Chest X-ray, PA view. Patient: 17 years old, sex F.
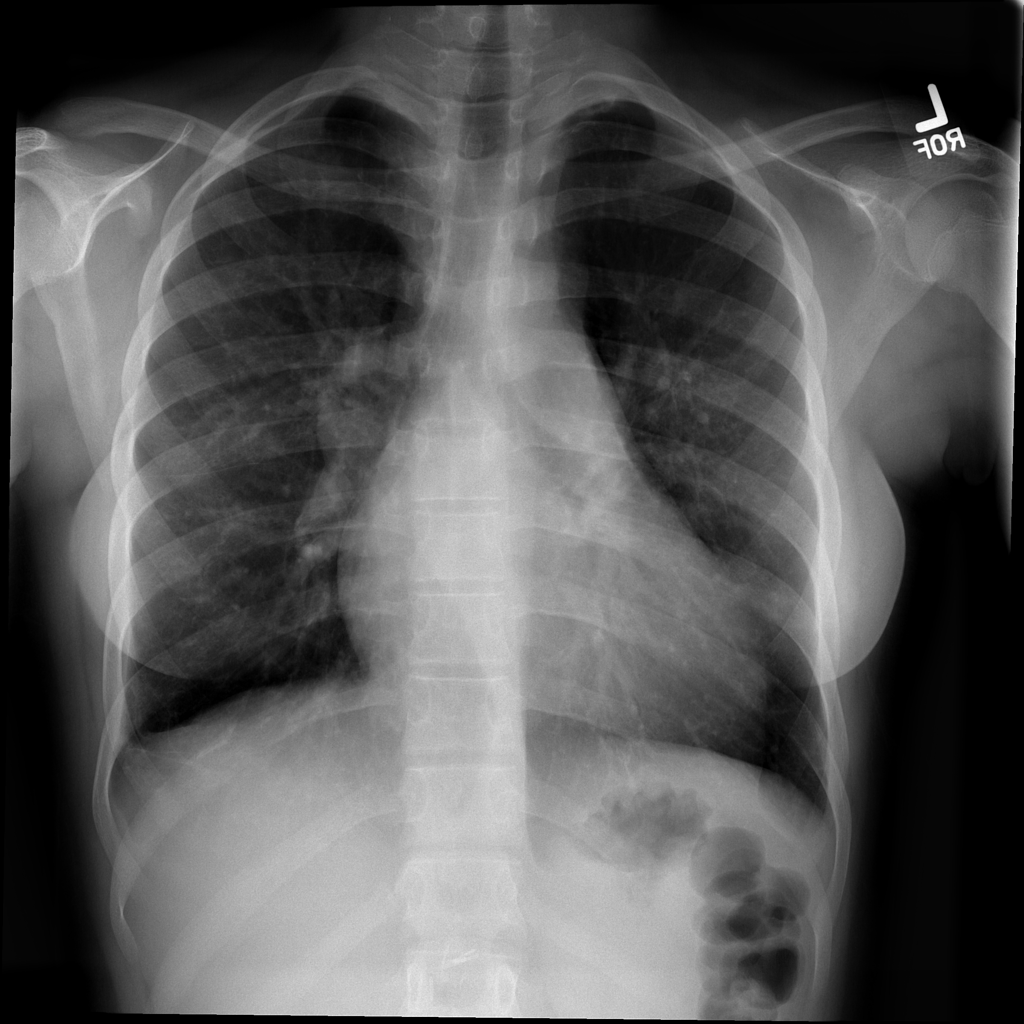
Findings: No Finding